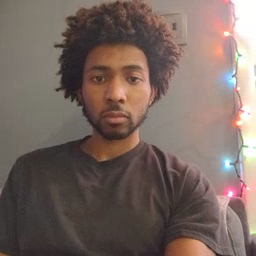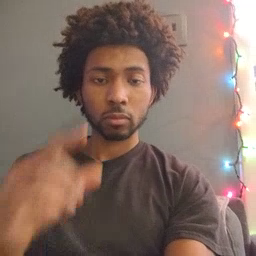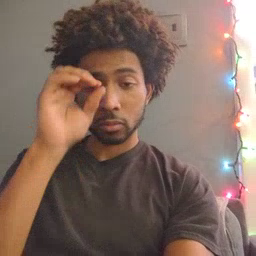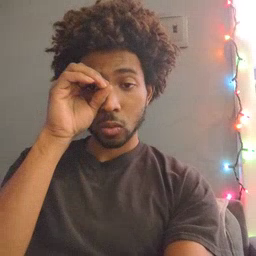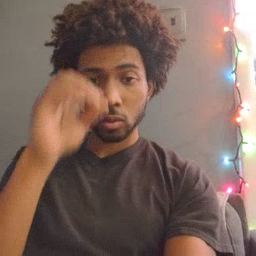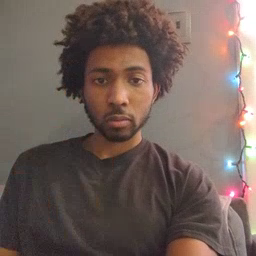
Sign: owl